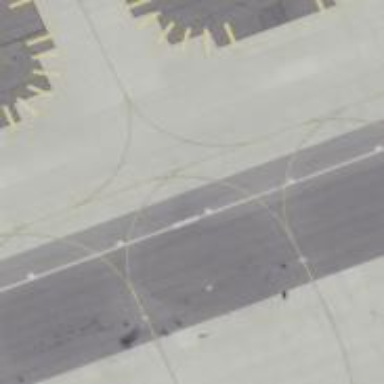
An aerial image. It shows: Image of taxiway at airport.